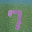
Label: 7